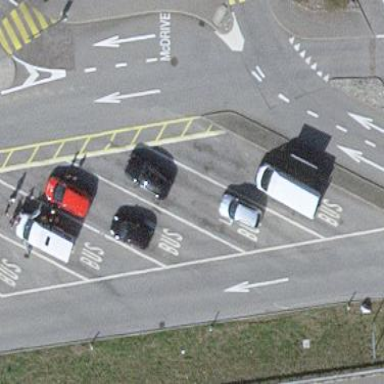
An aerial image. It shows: Parking available on the street side.